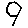
Label: hexagon